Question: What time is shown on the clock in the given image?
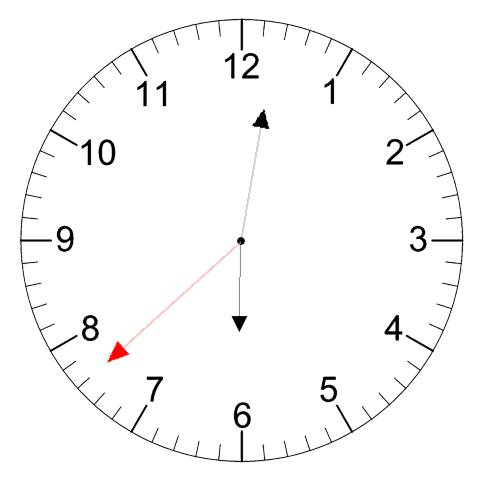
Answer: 06:01:38